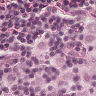
Metastatic tissue present: yes